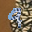
Label: 9